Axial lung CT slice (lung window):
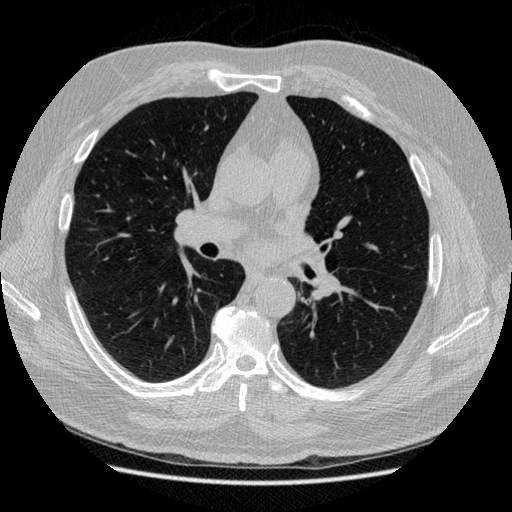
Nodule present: no